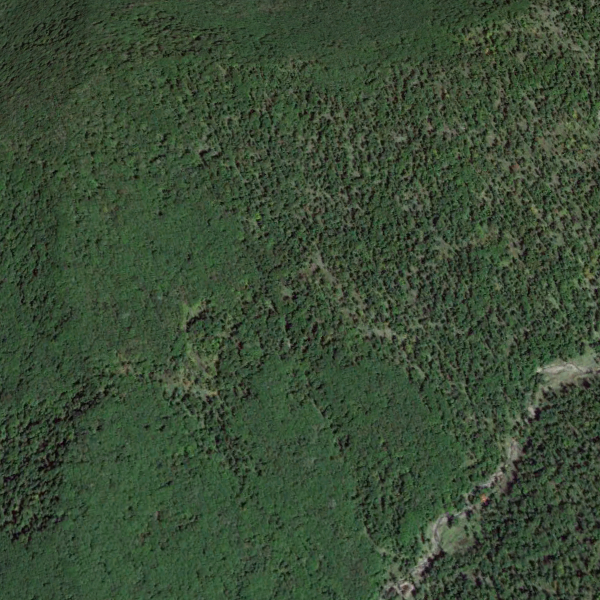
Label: Forest